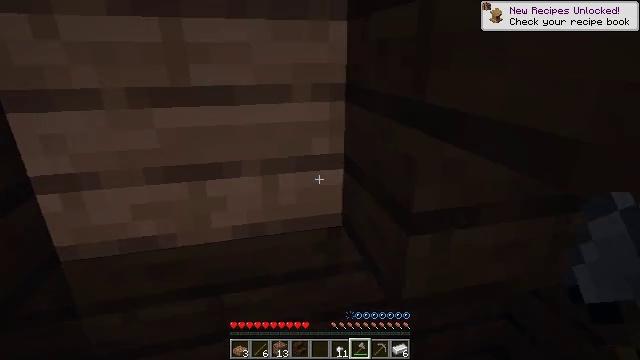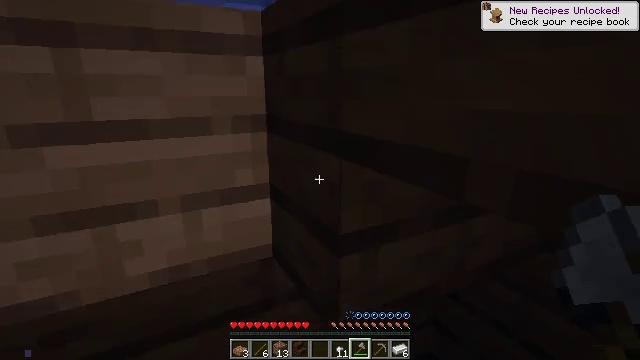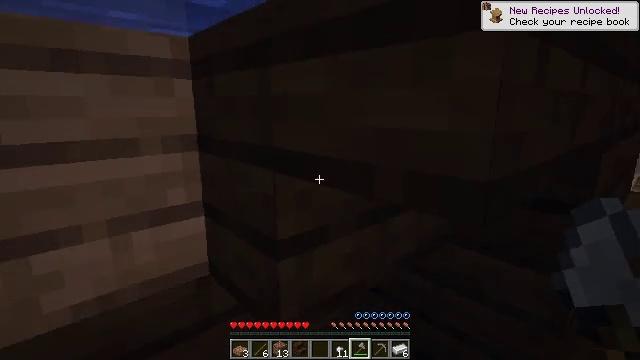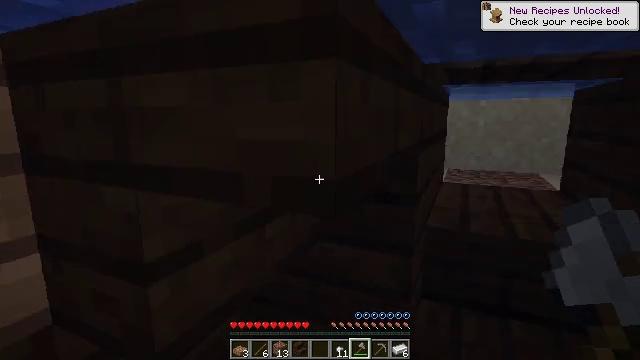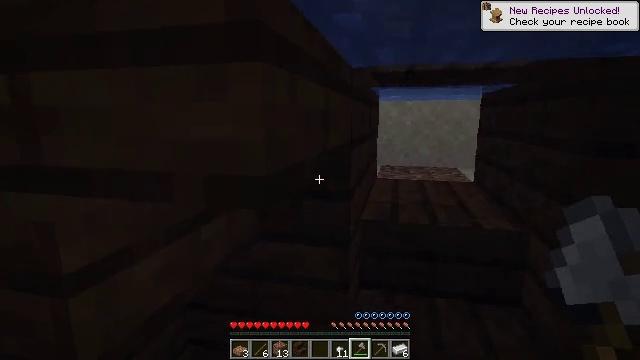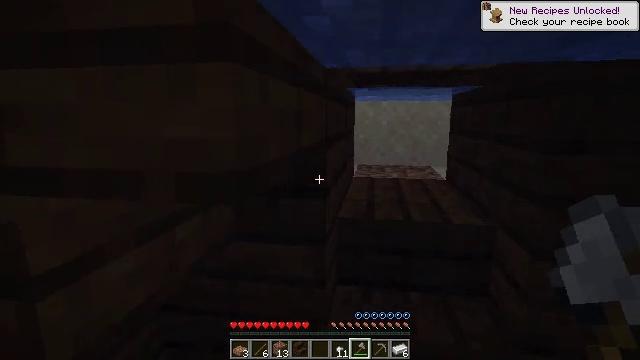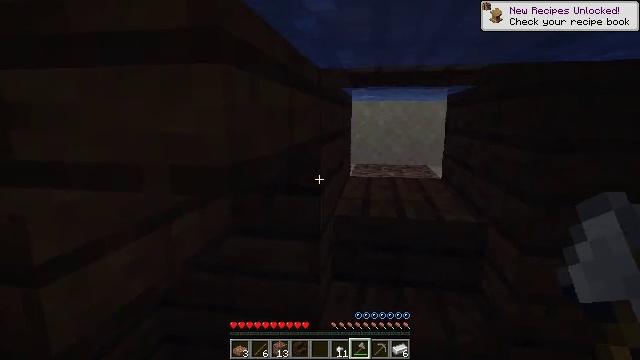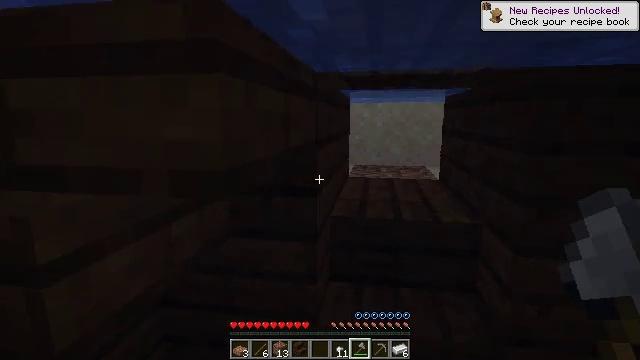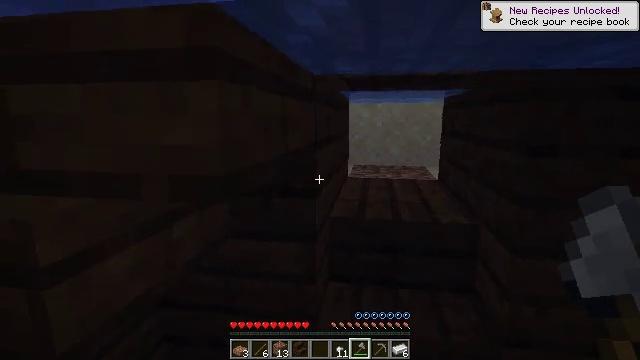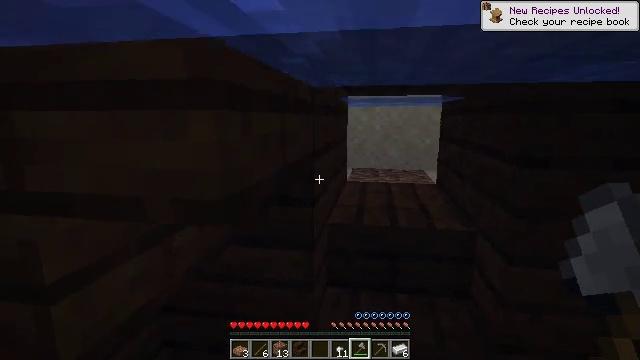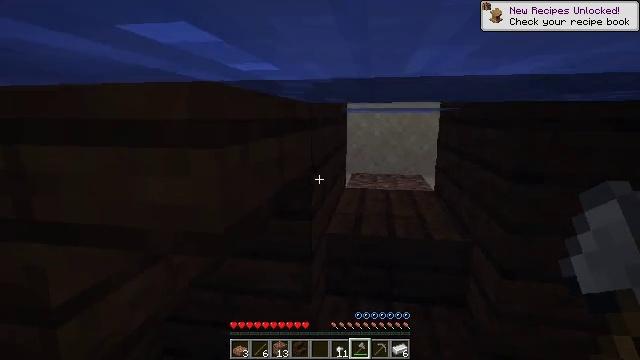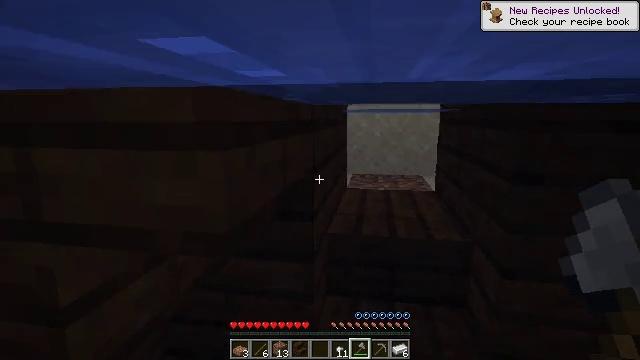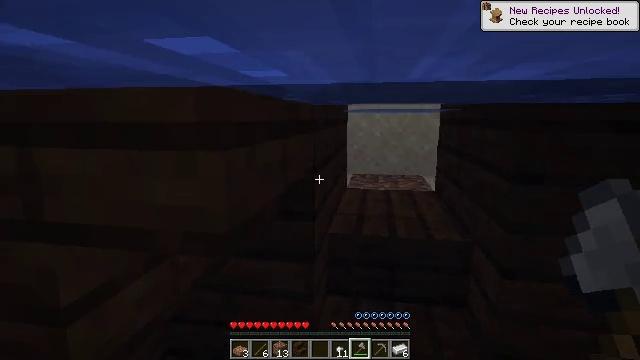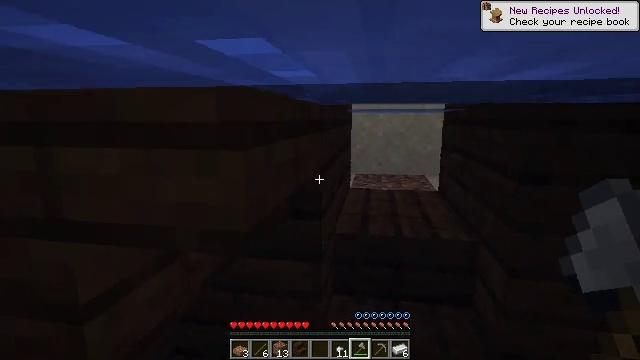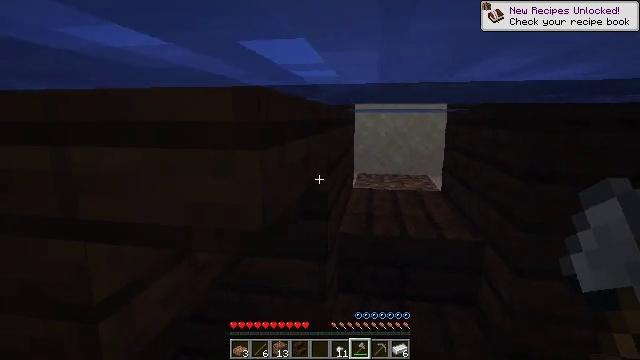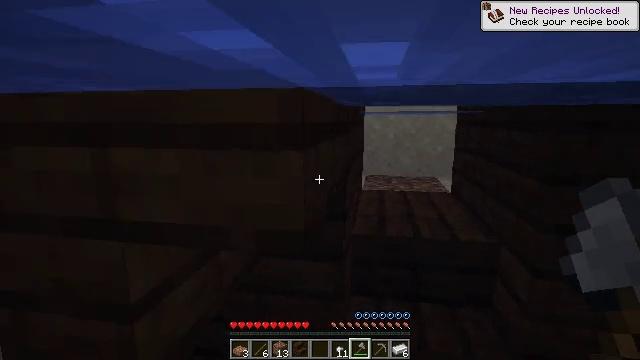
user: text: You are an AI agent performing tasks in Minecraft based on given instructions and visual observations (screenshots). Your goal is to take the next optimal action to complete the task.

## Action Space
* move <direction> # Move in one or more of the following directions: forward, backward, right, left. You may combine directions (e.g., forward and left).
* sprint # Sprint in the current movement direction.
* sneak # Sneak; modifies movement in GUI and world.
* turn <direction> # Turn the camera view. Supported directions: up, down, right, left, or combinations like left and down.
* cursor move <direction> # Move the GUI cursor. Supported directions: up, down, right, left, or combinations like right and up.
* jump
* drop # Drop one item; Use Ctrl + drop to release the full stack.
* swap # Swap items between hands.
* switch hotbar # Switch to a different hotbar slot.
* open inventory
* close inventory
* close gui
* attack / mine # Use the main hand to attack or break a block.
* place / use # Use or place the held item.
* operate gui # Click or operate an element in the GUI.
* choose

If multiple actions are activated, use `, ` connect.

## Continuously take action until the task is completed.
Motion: motion action
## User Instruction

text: Remove jungle stairs from their place.
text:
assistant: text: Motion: move back and move left, turn right and up
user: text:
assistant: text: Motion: move back and move left, turn right and up
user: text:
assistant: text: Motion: turn right and up
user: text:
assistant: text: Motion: turn right
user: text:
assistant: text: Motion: turn right
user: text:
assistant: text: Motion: no_op
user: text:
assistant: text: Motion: jump
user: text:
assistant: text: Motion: jump
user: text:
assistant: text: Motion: jump
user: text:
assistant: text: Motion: jump
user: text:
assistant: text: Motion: move left, jump
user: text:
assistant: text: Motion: move left, jump
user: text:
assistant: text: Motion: move left, jump
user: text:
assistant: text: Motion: move left, jump
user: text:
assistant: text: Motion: move left, jump
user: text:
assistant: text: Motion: move left, turn left and up, jump
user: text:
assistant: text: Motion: move left, turn left and up, jump
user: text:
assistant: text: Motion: turn left and up, jump
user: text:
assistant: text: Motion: turn left and up, jump
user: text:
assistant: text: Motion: move forward, turn left and up, jump
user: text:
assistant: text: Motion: move forward, turn left and up, jump
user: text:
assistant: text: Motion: move forward, turn left and up, jump
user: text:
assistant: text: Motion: move forward, turn left and up, jump
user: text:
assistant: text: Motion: move forward, turn left and up, jump
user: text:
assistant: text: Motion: move forward, turn left and up, jump
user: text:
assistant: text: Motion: move forward, turn left and up, jump
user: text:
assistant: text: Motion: move forward, turn left and up, jump
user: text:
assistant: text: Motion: turn left and up, jump
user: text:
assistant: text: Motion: turn left and up, jump
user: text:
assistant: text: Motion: jump